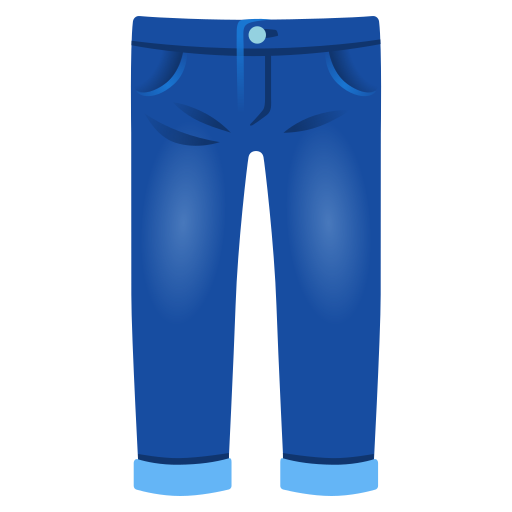
Emoji: 👖